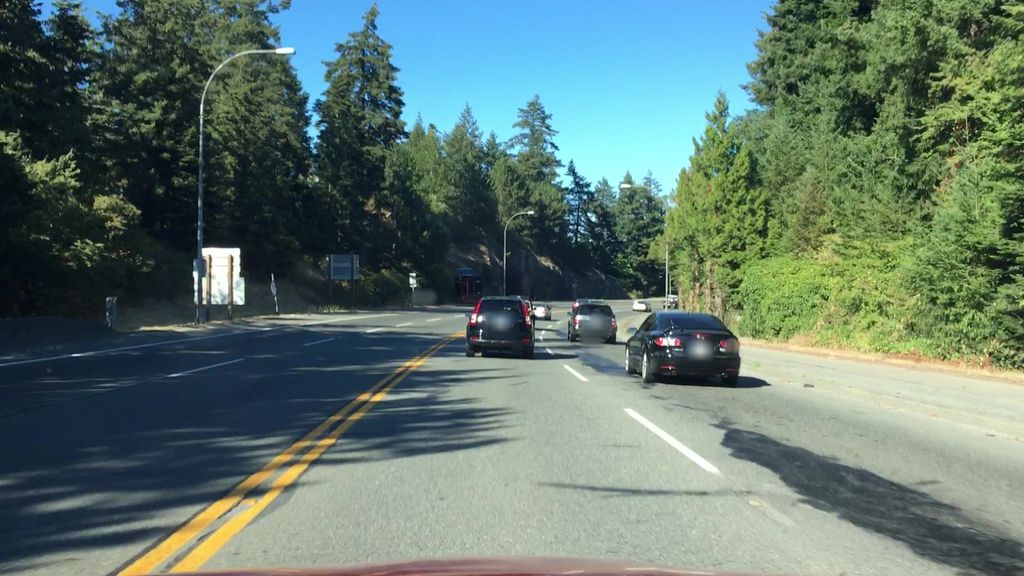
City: victoria